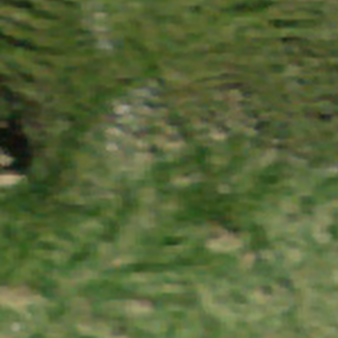
Label: other